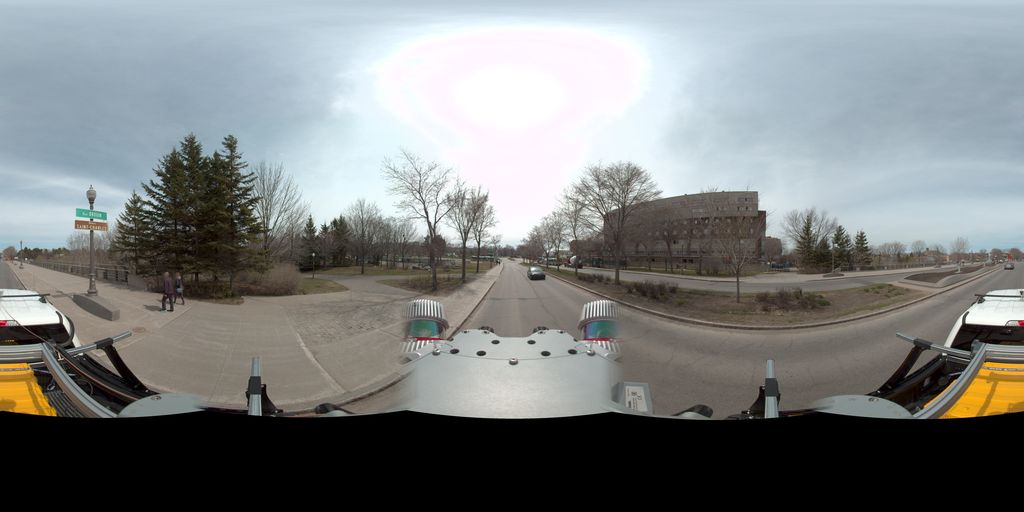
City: quebec_city